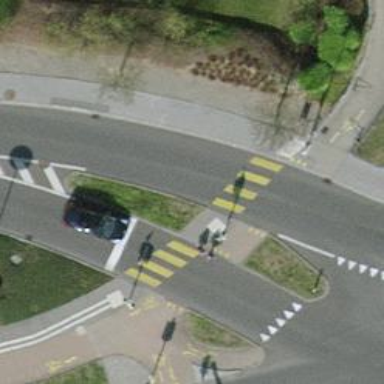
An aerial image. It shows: Uncontrolled footway crossing with markings.